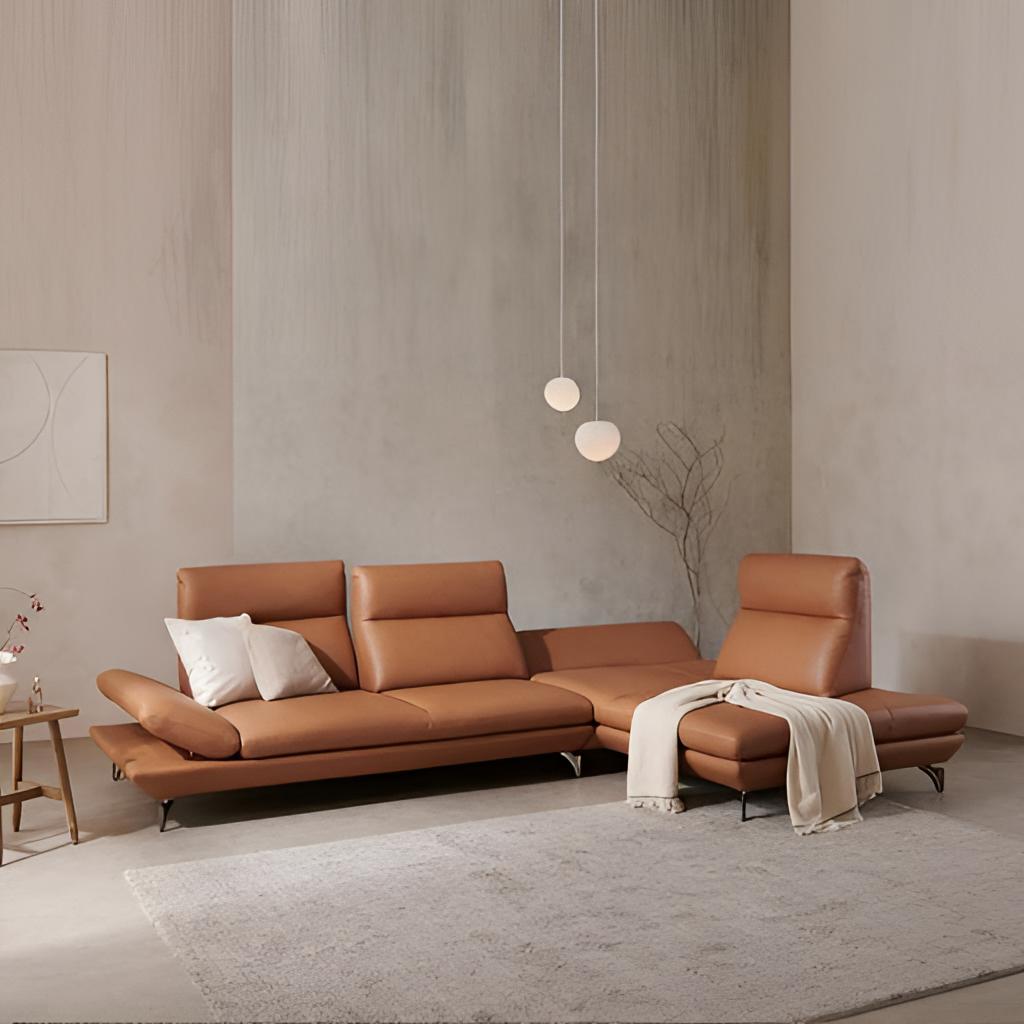
living room, brown leather sectional sofa, carpet flooring, with solid pattern, modern, paint wallpaper, with vertical two tone pattern